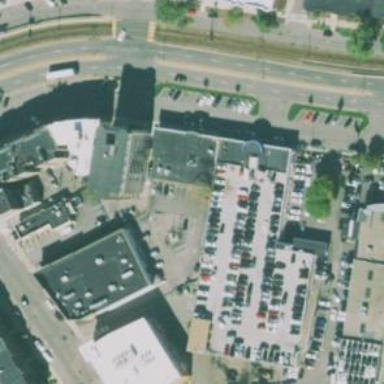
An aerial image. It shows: Retail building with car shop.